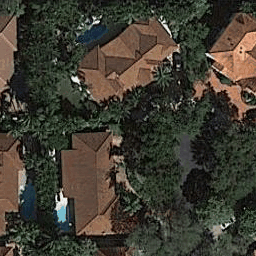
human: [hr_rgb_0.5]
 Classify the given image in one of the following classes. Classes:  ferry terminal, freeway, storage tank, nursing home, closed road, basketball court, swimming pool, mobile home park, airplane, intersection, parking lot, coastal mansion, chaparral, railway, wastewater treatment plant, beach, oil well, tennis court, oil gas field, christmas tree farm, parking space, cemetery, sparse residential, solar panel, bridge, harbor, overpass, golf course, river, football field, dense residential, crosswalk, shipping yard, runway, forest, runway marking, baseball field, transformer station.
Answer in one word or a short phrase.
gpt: coastal mansion